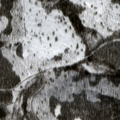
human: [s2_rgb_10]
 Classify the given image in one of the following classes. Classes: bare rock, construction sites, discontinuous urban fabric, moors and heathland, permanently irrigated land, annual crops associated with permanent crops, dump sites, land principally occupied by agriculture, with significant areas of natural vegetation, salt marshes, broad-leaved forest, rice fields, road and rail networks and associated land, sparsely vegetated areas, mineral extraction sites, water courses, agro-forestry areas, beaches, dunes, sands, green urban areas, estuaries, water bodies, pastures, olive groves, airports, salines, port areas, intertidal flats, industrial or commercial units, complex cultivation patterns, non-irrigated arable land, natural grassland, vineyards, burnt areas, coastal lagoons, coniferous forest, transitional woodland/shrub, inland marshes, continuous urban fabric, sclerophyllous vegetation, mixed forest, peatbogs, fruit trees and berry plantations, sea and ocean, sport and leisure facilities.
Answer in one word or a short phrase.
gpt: coniferous forest, transitional woodland/shrub